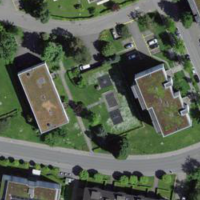
EUNIS habitat code: 54
Species observed at this site:
Cardamine pratensis